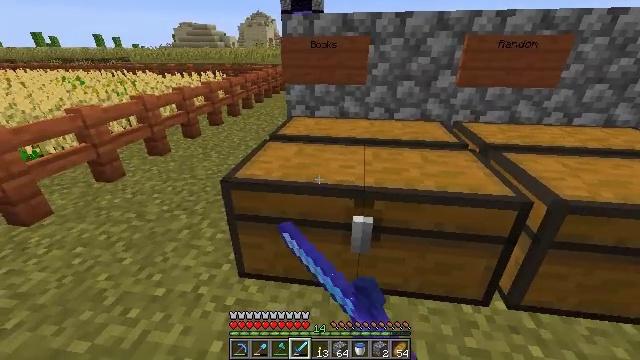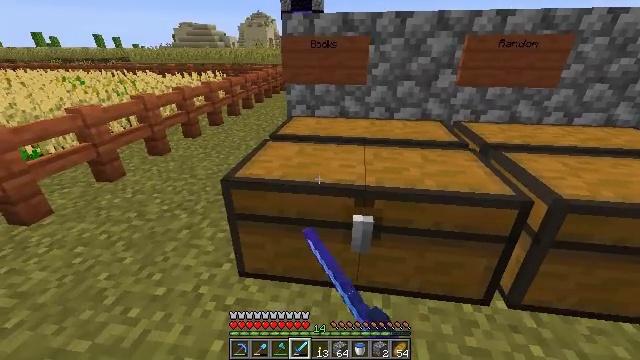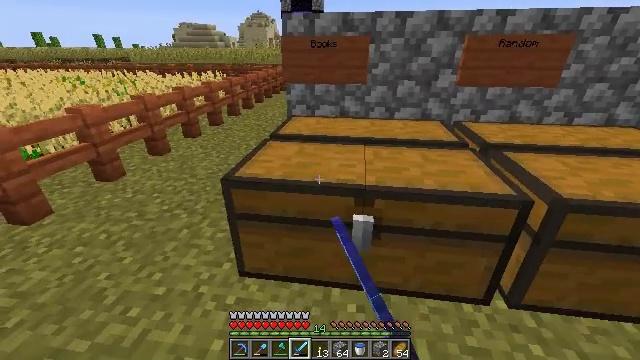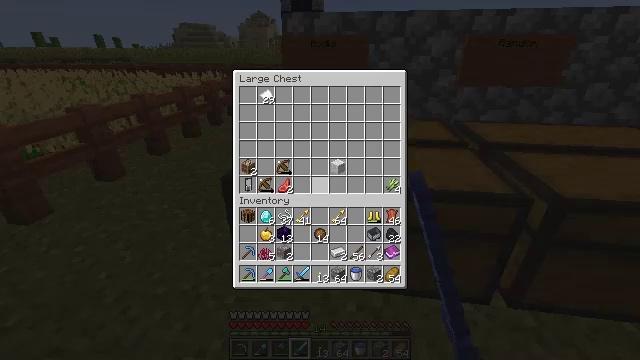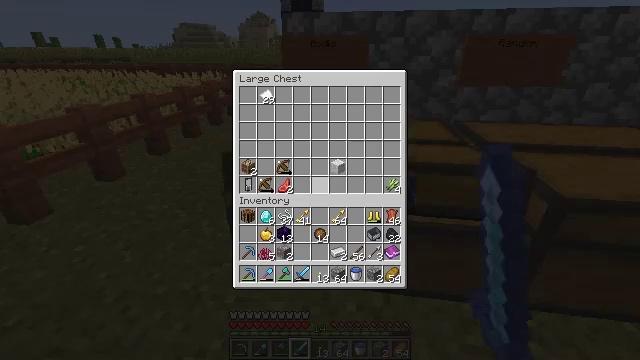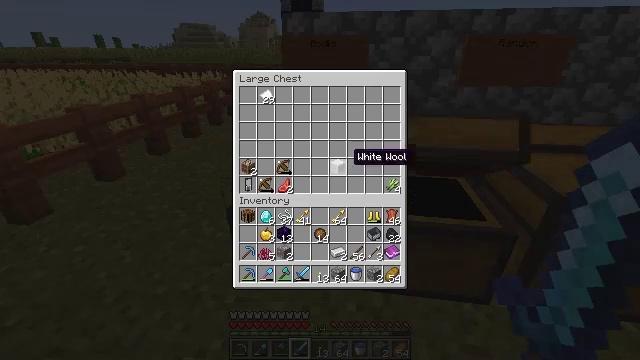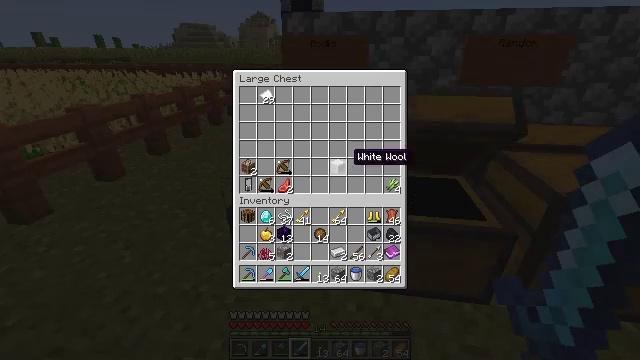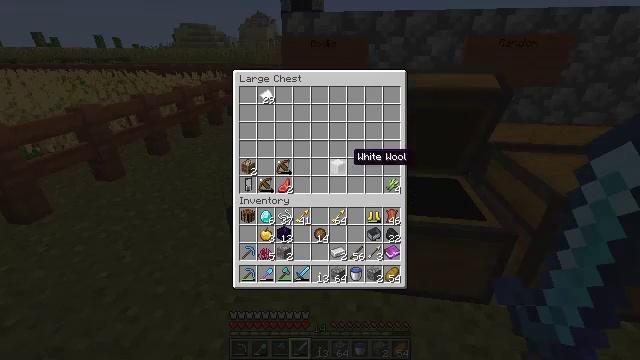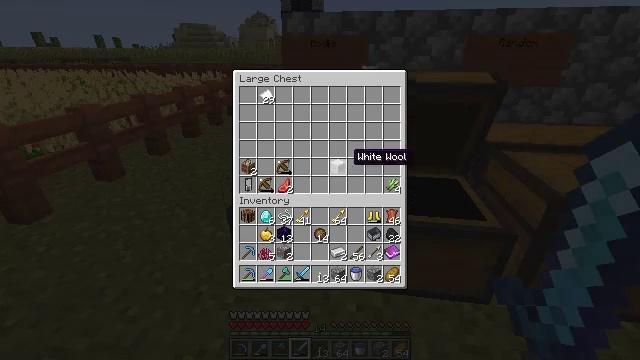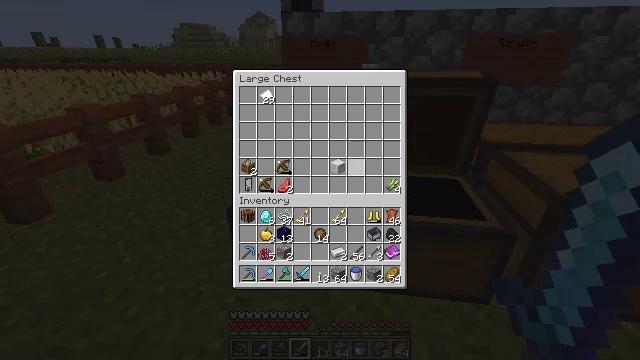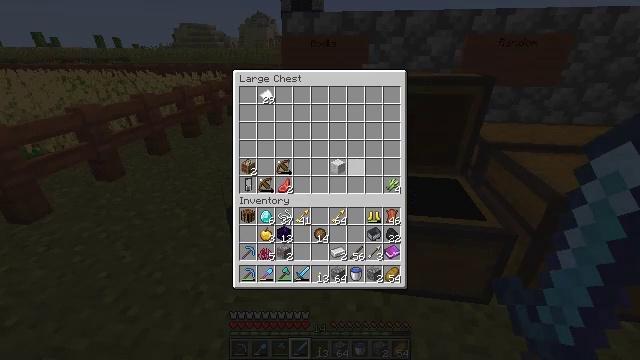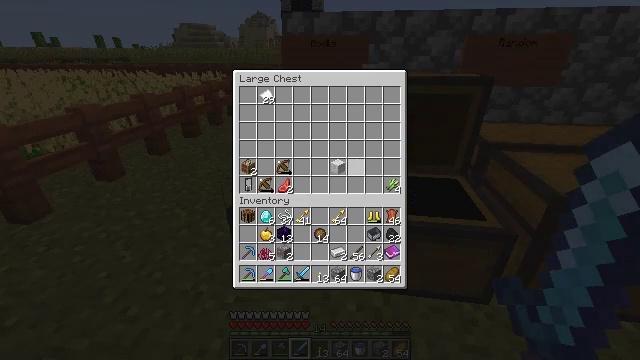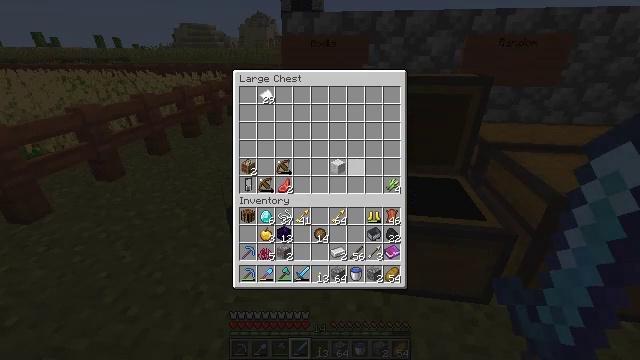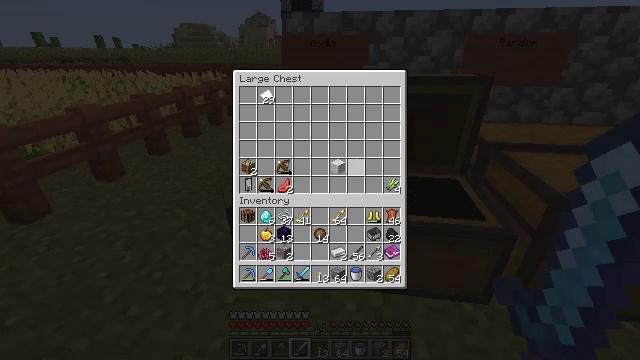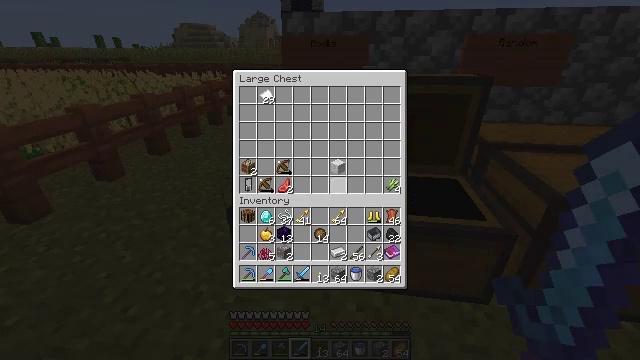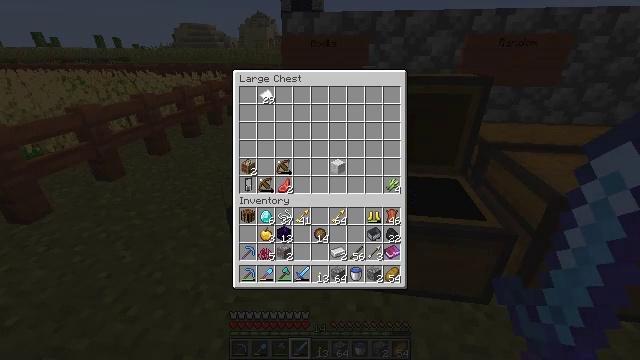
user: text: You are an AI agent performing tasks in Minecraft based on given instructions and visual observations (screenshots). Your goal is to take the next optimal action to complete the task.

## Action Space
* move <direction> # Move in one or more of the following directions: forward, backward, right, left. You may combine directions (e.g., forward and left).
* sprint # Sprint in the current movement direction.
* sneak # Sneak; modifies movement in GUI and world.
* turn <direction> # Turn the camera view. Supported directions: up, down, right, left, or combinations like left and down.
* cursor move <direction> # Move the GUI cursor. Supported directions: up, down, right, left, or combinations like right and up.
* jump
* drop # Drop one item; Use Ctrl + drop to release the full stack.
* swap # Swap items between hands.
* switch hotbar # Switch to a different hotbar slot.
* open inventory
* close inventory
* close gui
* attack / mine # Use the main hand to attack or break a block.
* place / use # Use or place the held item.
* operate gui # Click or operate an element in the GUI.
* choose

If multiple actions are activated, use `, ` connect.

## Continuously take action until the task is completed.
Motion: motion action
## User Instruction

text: Use the crafting table to craft a brewing stand.
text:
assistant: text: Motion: use / place
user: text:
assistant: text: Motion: no_op
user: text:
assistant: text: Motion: open gui
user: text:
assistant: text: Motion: no_op
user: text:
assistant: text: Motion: cursor move right and up
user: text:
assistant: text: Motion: no_op
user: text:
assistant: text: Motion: no_op
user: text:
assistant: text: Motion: no_op
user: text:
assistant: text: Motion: no_op
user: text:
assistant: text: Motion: no_op
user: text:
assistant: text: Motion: no_op
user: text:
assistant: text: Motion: no_op
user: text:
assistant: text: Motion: no_op
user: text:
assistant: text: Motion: cursor move left and down
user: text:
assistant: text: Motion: cursor move left and down
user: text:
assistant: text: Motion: cursor move left and down
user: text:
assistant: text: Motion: cursor move left
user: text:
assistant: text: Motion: no_op
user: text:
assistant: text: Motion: no_op
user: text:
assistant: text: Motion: no_op
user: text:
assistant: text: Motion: cursor move left
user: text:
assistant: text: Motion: cursor move left
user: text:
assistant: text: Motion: cursor move left
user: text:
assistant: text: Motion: sneak
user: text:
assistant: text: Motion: sneak
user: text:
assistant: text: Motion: sneak
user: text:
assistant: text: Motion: sneak
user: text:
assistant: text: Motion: sneak
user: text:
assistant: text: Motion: sneak
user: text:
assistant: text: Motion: sneak